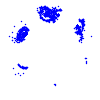
Particle: proton